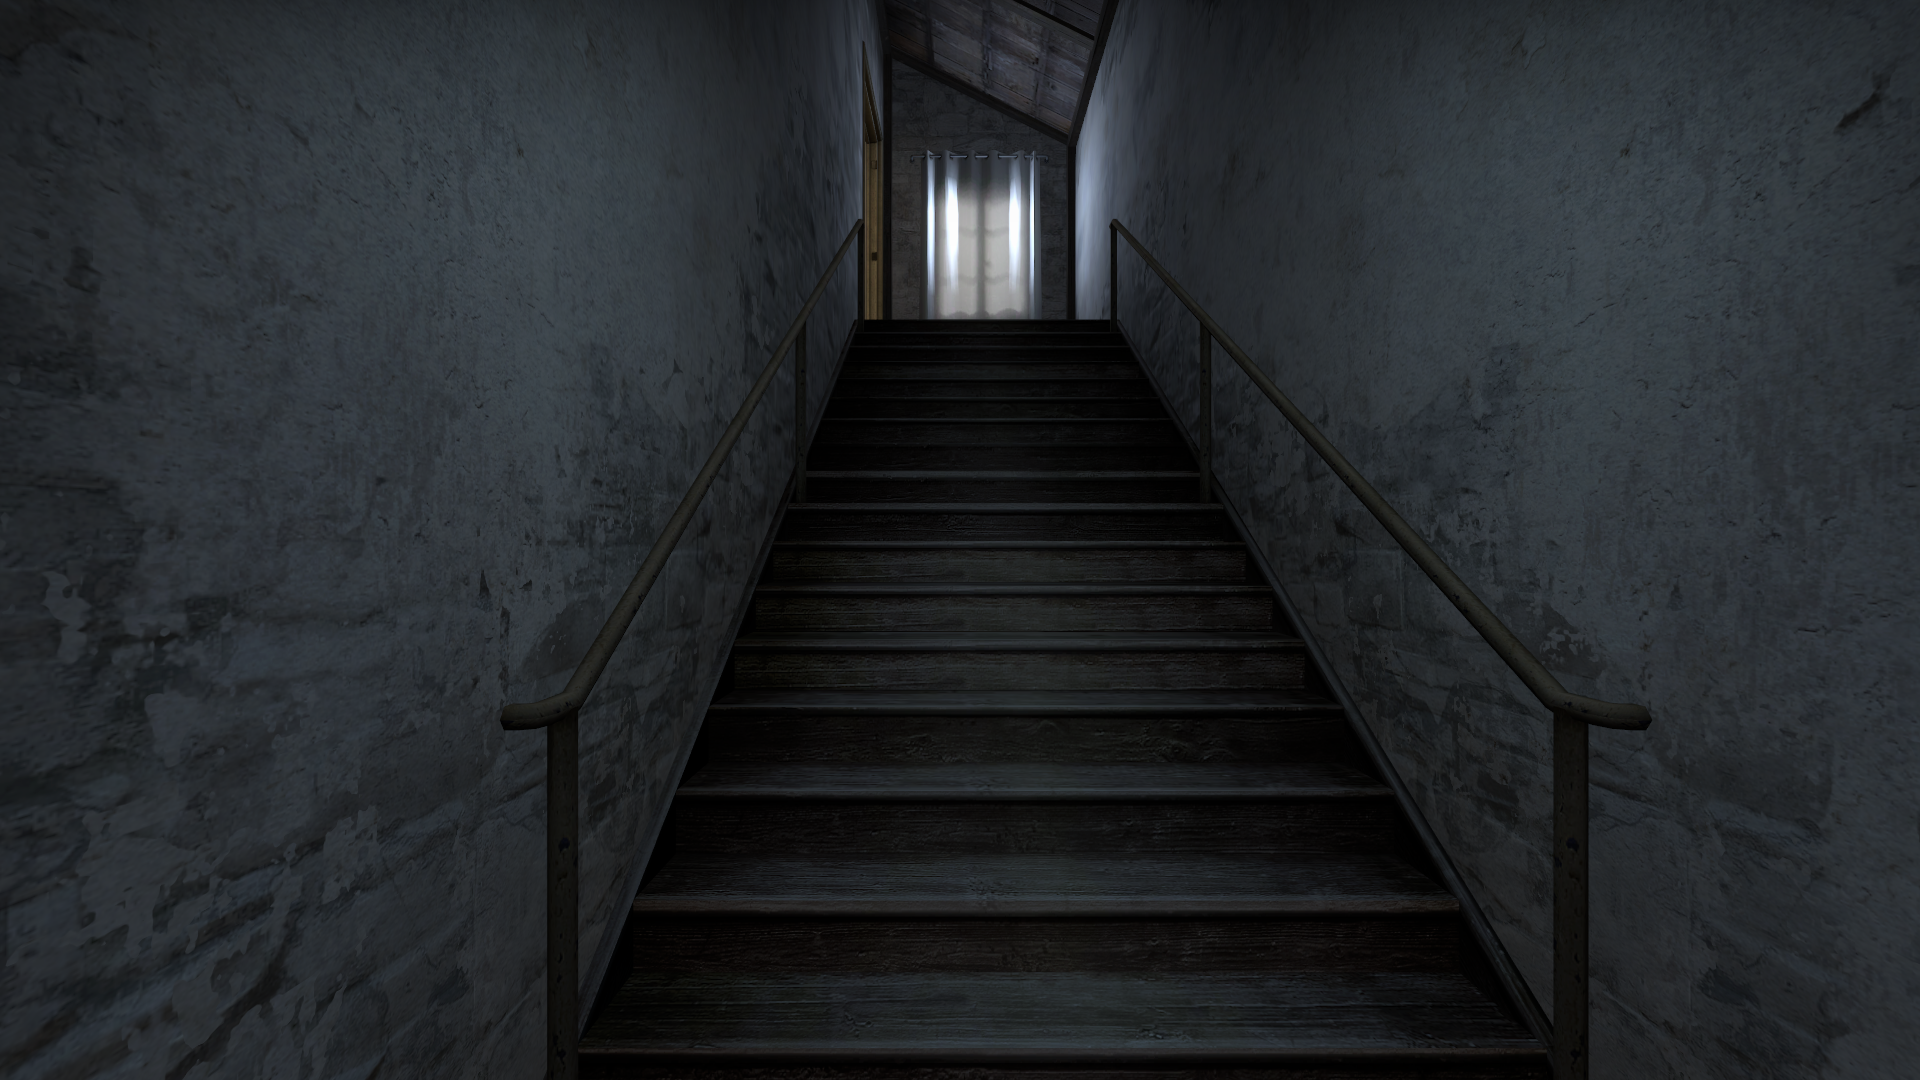
Map: de_inferno